Question: I'm doing a calculator project.
When I click on a number the same number is displayed more than once (only one click on each number).
for example, I click on 4, it displays the number 4 once because it was the first click, then I click on the number 1 then it displays the number 1 twice because it was the second number to be clicked.
The code: <URL>

'''
function calc() {
const calculator = document.querySelector(".calculator");
// All buttons is inside .calculator__keys.
const keys = document.querySelector(".calculator__keys");
const display = document.querySelector(".calculator__display");
// use an event delegation pattern to listen, since keys are all children of .calculator__keys.
keys.addEventListener("click", (e) => {
if (e.target.matches("button")) {
// use the data-action attribute to determine the type of key that is clicked.
const key = e.target;
const action = key.dataset.action;
// The number of the key that was clicked
const keyContent = key.textContent;
// The current displayed number
const displayedNum = display.textContent;
if (!action) {
console.log("number key!");
if (displayedNum === "0") {
display.textContent = keyContent;
console.log("key content " + keyContent);
} else {
display.textContent = displayedNum + keyContent;
console.log("key content " + keyContent);
}
} else if (
action === "add" ||
action === "subtract" ||
action === "multiply" ||
action === "divide"
) {
console.log("operator key");
// add the is-depressed class to the operator key
key.classList.add("is-depressed");
} else if (action === "decimal") {
console.log("decimal key");
display.textContent = displayedNum + ".";
} else if (action === "clear") {
console.log("clear key");
} else if (action === "calculate") {
console.log("equal key");
}
}
});
}
'''
'''
<body>
<div class="container">
<div class="calculator">
<div class="calculator__display">0</div>
<div class="calculator__keys" onclick="calc()">
<button class="key--operator" data-action="add">+</button>
<button class="key--operator" data-action="subtract">-</button>
<button class="key--operator" data-action="multiply">&times;</button>
<button class="key--operator" data-action="divide">/</button>
<button>7</button>
<button>8</button>
<button>9</button>
<button>4</button>
<button>5</button>
<button>6</button>
<button>1</button>
<button>2</button>
<button>3</button>
<button>0</button>
<button data-action="decimal">.</button>
<button data-action="clear">AC</button>
<button class="key--equal" data-action="calculate">=</button>
</div>
</div>
</div>
</body>
'''
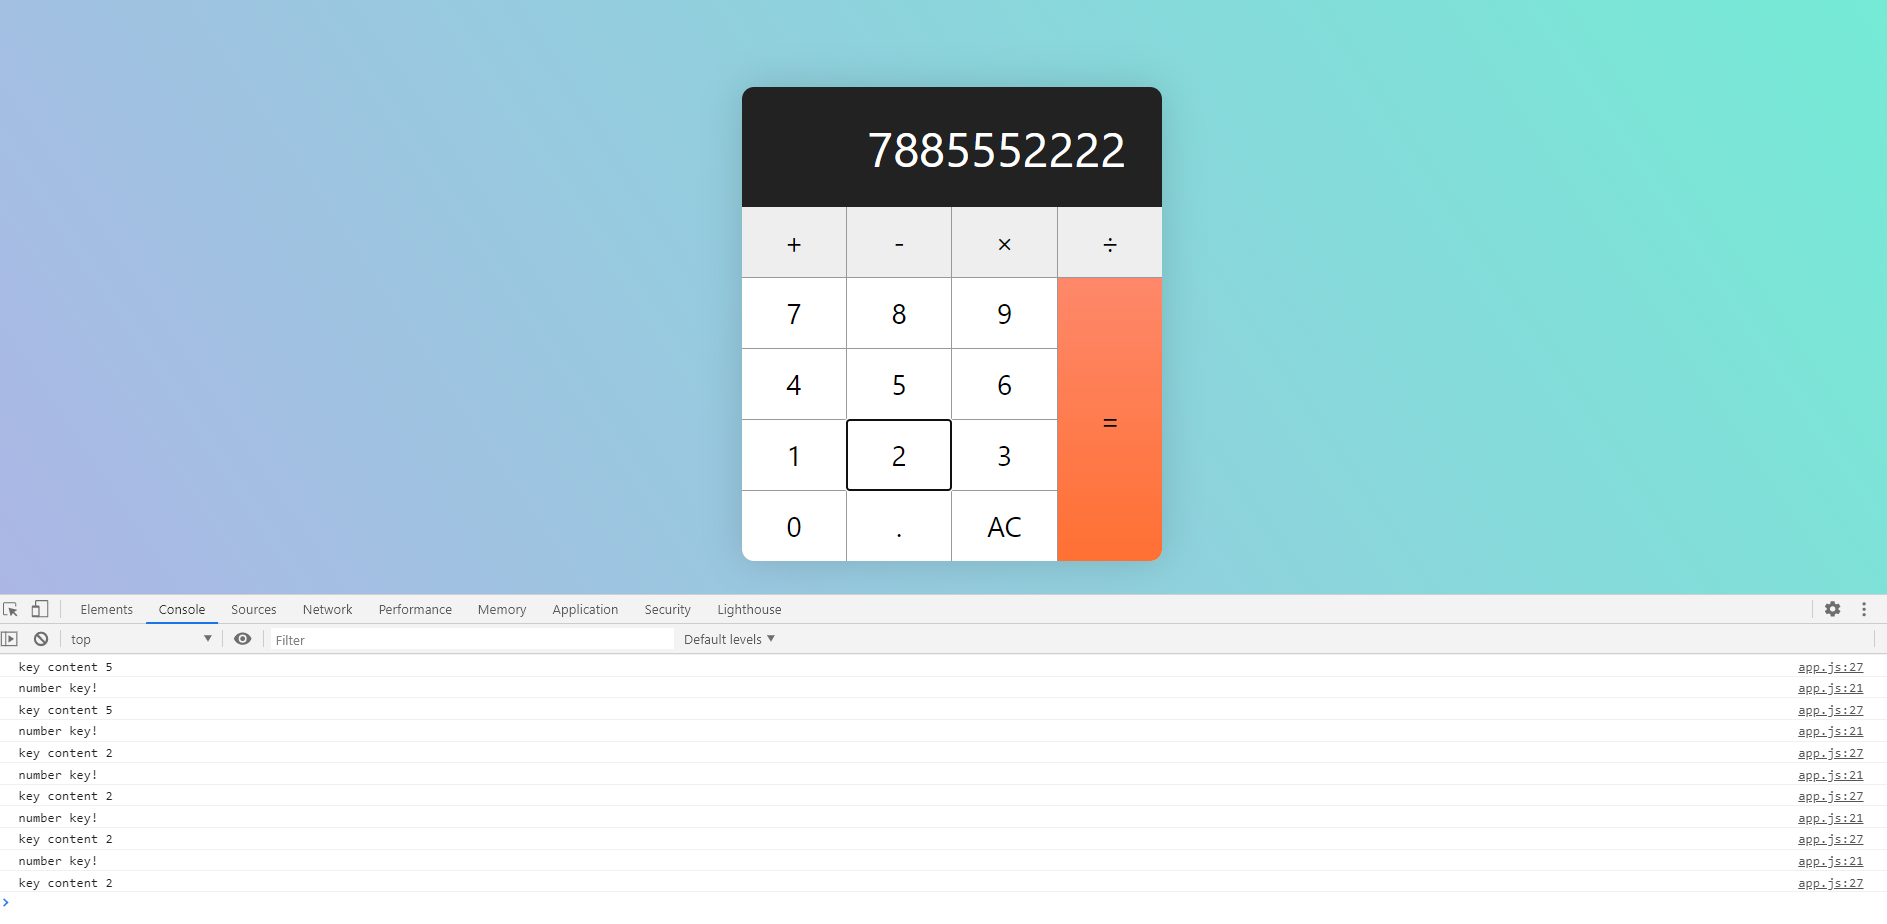
Answer: Every time you click on one of the buttons, the 'calc' function gets called, which adds an event listener to all the buttons. Therefore, with every click, you have one more listener on the button, thus calling the function multiple times. Choose whether you want to use 'onclick' or an event listener.
One option would be to remove the 'onclick' and move the code out of the function to fix your problem like so:
'''
const calculator = document.querySelector(".calculator");
// All buttons is inside .calculator__keys.
const keys = document.querySelector(".calculator__keys");
const display = document.querySelector(".calculator__display");
// use an event delegation pattern to listen, since keys are all children of .calculator__keys.
keys.addEventListener("click", (e) => {
if (e.target.matches("button")) {
// use the data-action attribute to determine the type of key that is clicked.
const key = e.target;
const action = key.dataset.action;
// The number of the key that was clicked
const keyContent = key.textContent;
// The current displayed number
const displayedNum = display.textContent;
if (!action) {
console.log("number key!");
if (displayedNum === "0") {
display.textContent = keyContent;
console.log("key content " + keyContent);
} else {
display.textContent = displayedNum + keyContent;
console.log("key content " + keyContent);
}
} else if (
action === "add" ||
action === "subtract" ||
action === "multiply" ||
action === "divide"
) {
console.log("operator key");
// add the is-depressed class to the operator key
key.classList.add("is-depressed");
} else if (action === "decimal") {
console.log("decimal key");
display.textContent = displayedNum + ".";
} else if (action === "clear") {
console.log("clear key");
} else if (action === "calculate") {
console.log("equal key");
}
}
});
'''
'''
<body>
<div class="container">
<div class="calculator">
<div class="calculator__display">0</div>
<div class="calculator__keys">
<button class="key--operator" data-action="add">+</button>
<button class="key--operator" data-action="subtract">-</button>
<button class="key--operator" data-action="multiply">&times;</button>
<button class="key--operator" data-action="divide">/</button>
<button>7</button>
<button>8</button>
<button>9</button>
<button>4</button>
<button>5</button>
<button>6</button>
<button>1</button>
<button>2</button>
<button>3</button>
<button>0</button>
<button data-action="decimal">.</button>
<button data-action="clear">AC</button>
<button class="key--equal" data-action="calculate">=</button>
</div>
</div>
</div>
</body>
'''